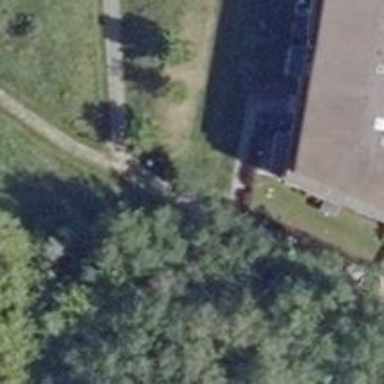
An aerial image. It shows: Footway.